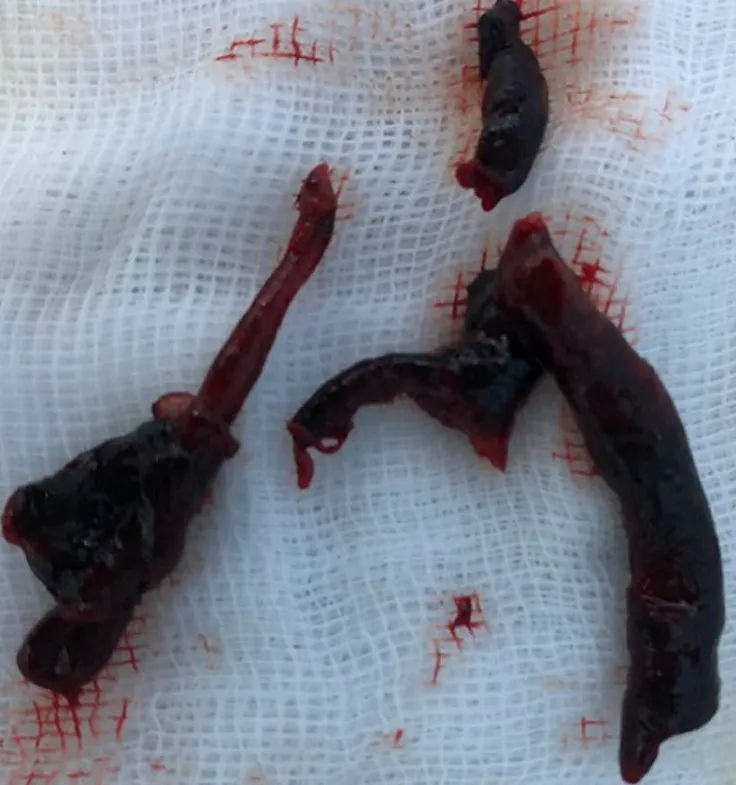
post-operative image showing the thrombi after FOGARTY of left lower limb.
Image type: medical_photograph (other_medical_photograph)